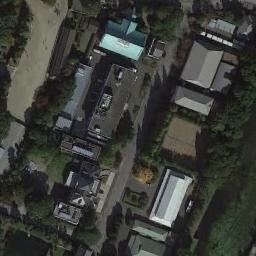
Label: palace